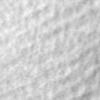
Label: no_change